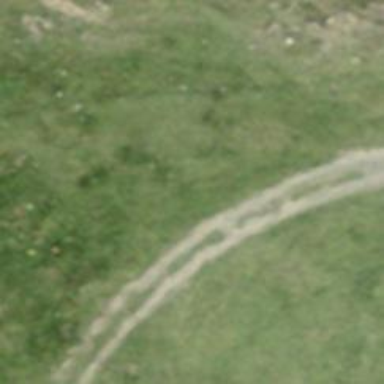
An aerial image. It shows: Path on the ground.